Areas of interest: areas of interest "Cinema"
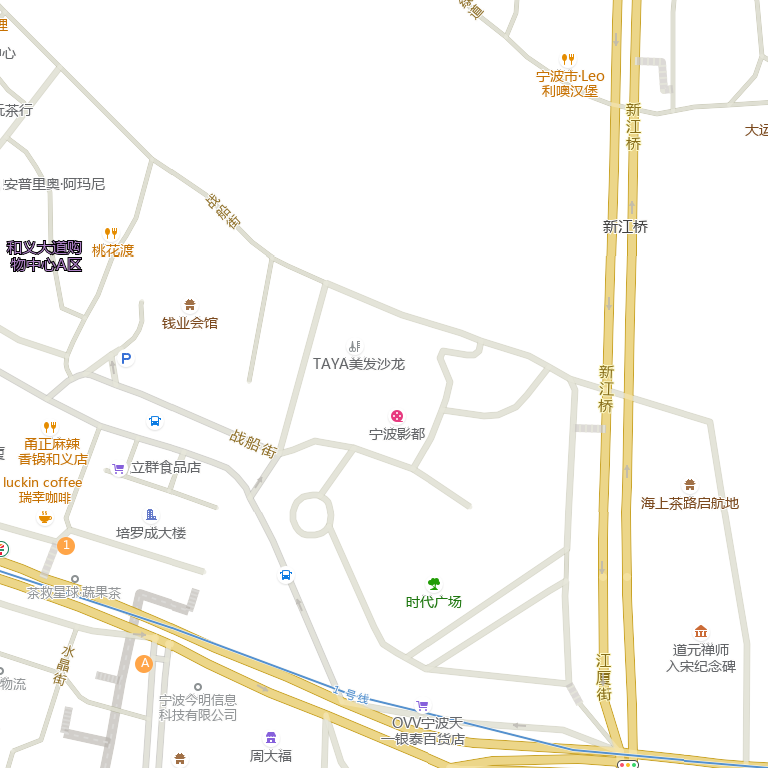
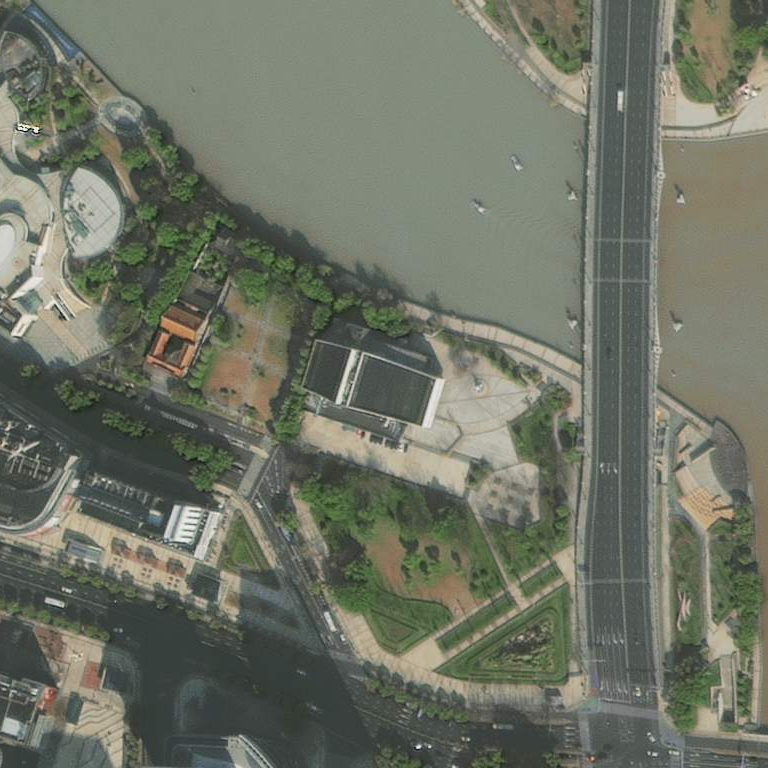